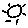
Label: sun